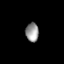
Tissue: prostate
Cell type: T cells
Senescence score: 0.3191
Nuclear area (px): 240
Mean DAPI intensity: 150.913